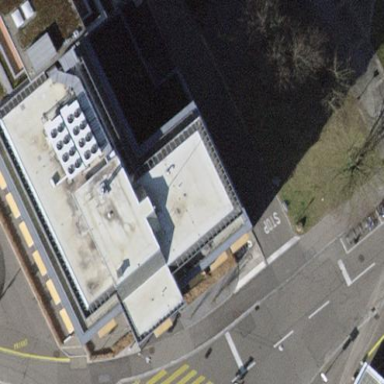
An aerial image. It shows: Commercial building with flat roof.